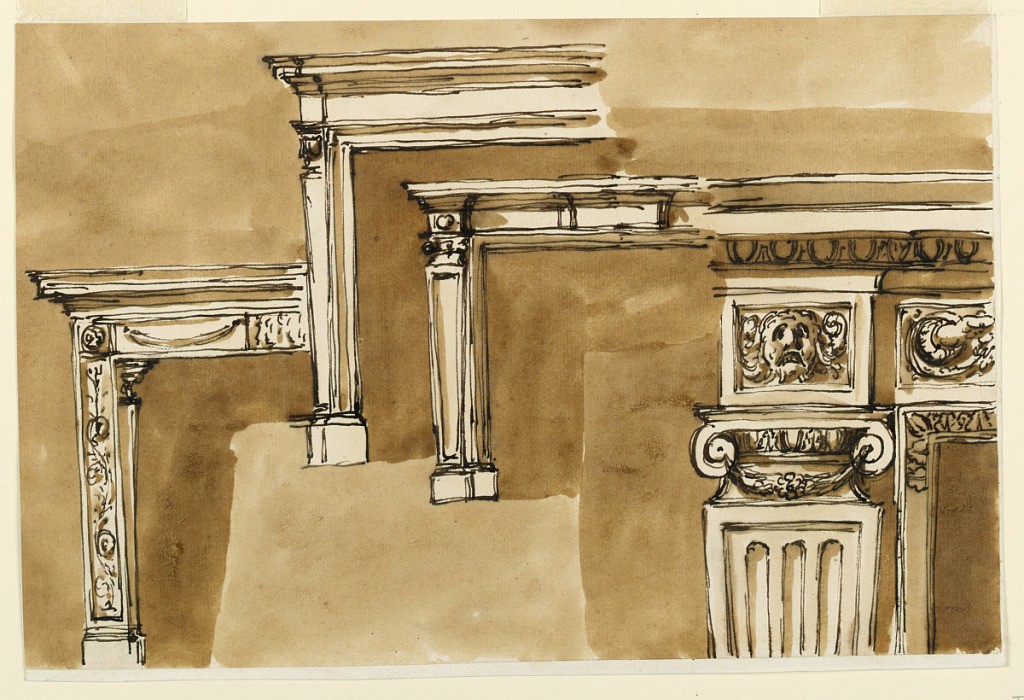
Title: Designs for a Mantelpiece
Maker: Giuseppe Barberi, Italian, 1746–1809
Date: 1746–1809
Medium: Pen and brown ink, brush and brown wash on off-whtie laid paper, lined
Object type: Drawing
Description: Designs for a Mantelpiece.